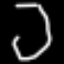
Label: octagon